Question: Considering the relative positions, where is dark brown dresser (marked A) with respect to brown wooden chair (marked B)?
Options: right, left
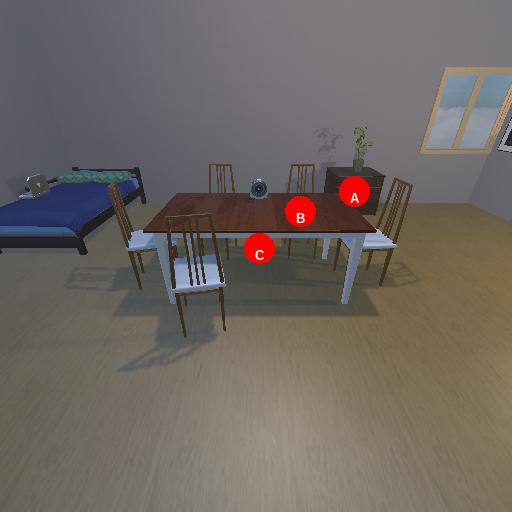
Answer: right